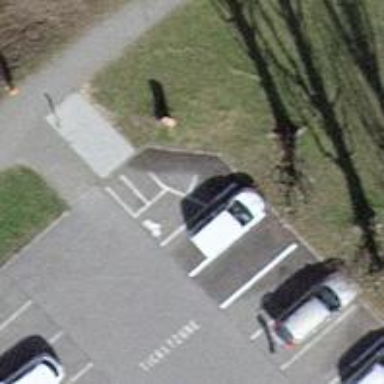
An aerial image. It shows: Footway with pebblestone surface.